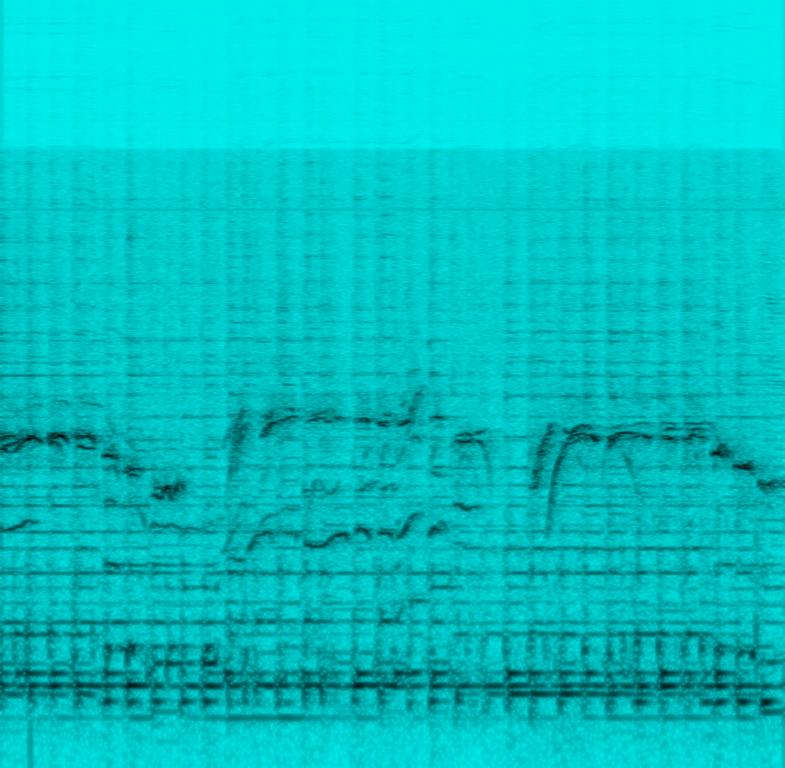
This song contains someone strumming a melody on a mandolin while more people are whistling along. Then a mandolin, an e-bass and an acoustic guitar are playing a short melody in a lower key before breaking into the next part along with flutes and percussions. This song may be played outside by musicians performing.